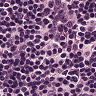
Metastatic tissue present: no